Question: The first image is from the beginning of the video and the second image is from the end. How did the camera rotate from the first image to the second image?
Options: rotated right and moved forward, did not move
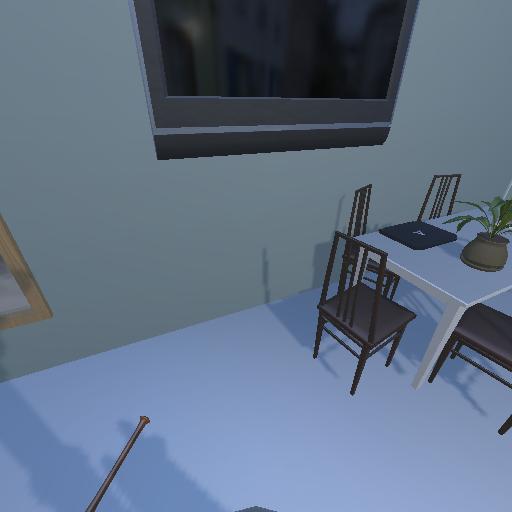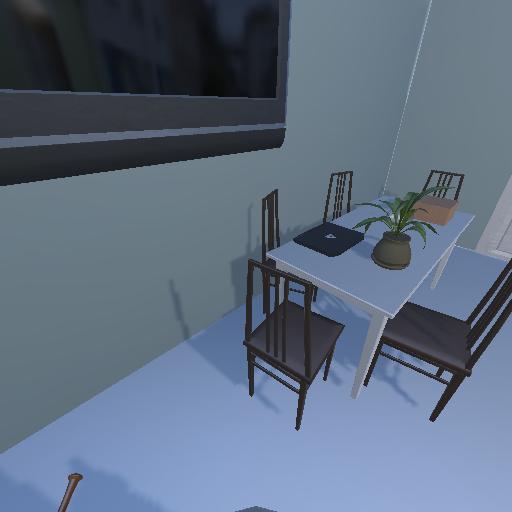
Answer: rotated right and moved forward